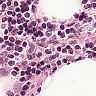
Metastatic tissue present: no